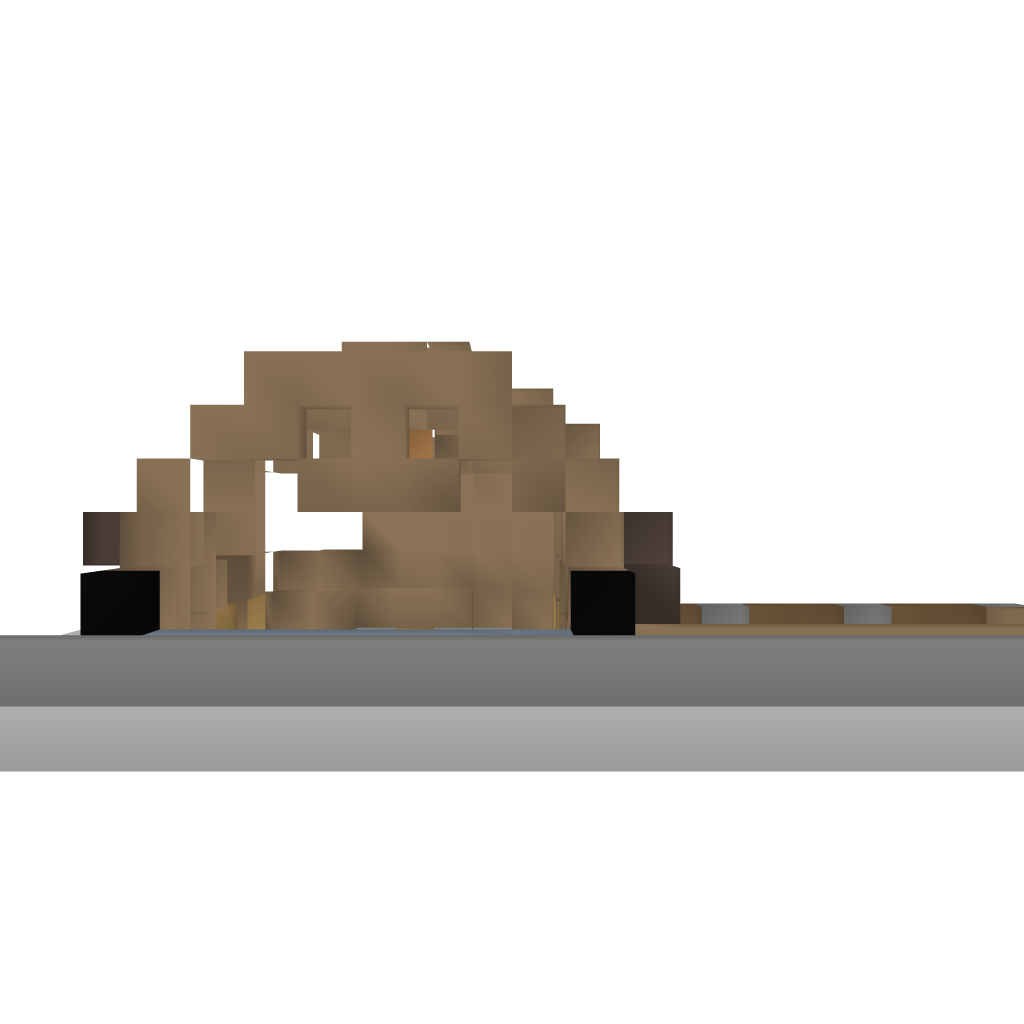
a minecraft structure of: cool boat dock